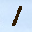
Label: 1